Interaction volume radius: 5 \u00c5
Interaction volume height: 25 \u00c5
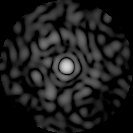
Disorder parameter: 0.8556